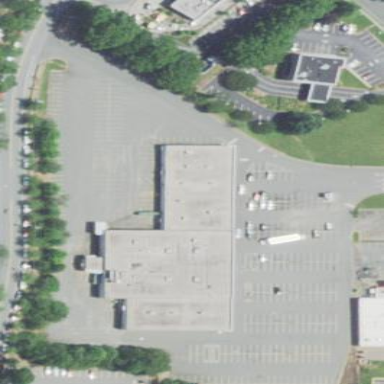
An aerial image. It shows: Commercial area.